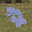
Label: 7